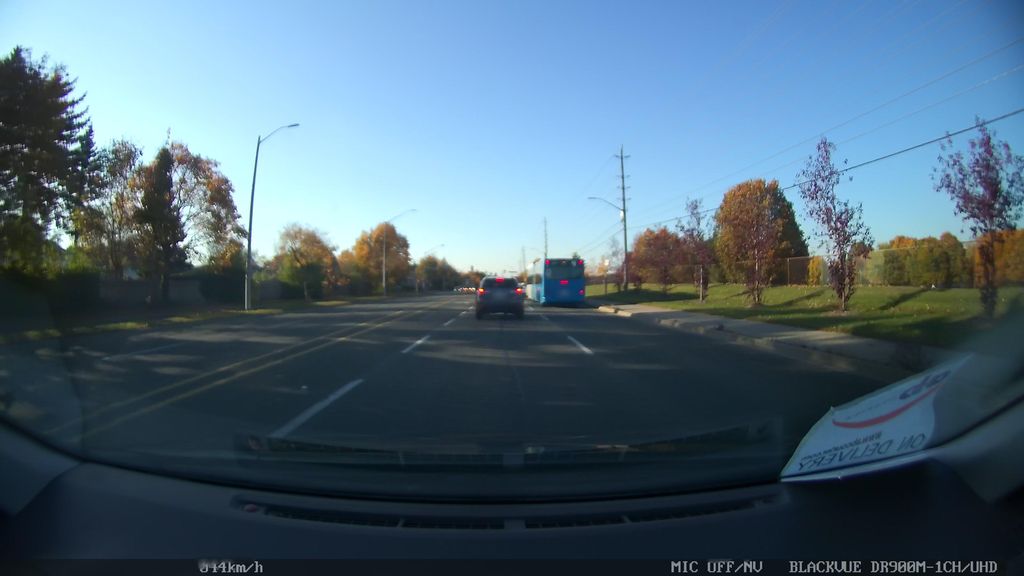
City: toronto